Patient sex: M
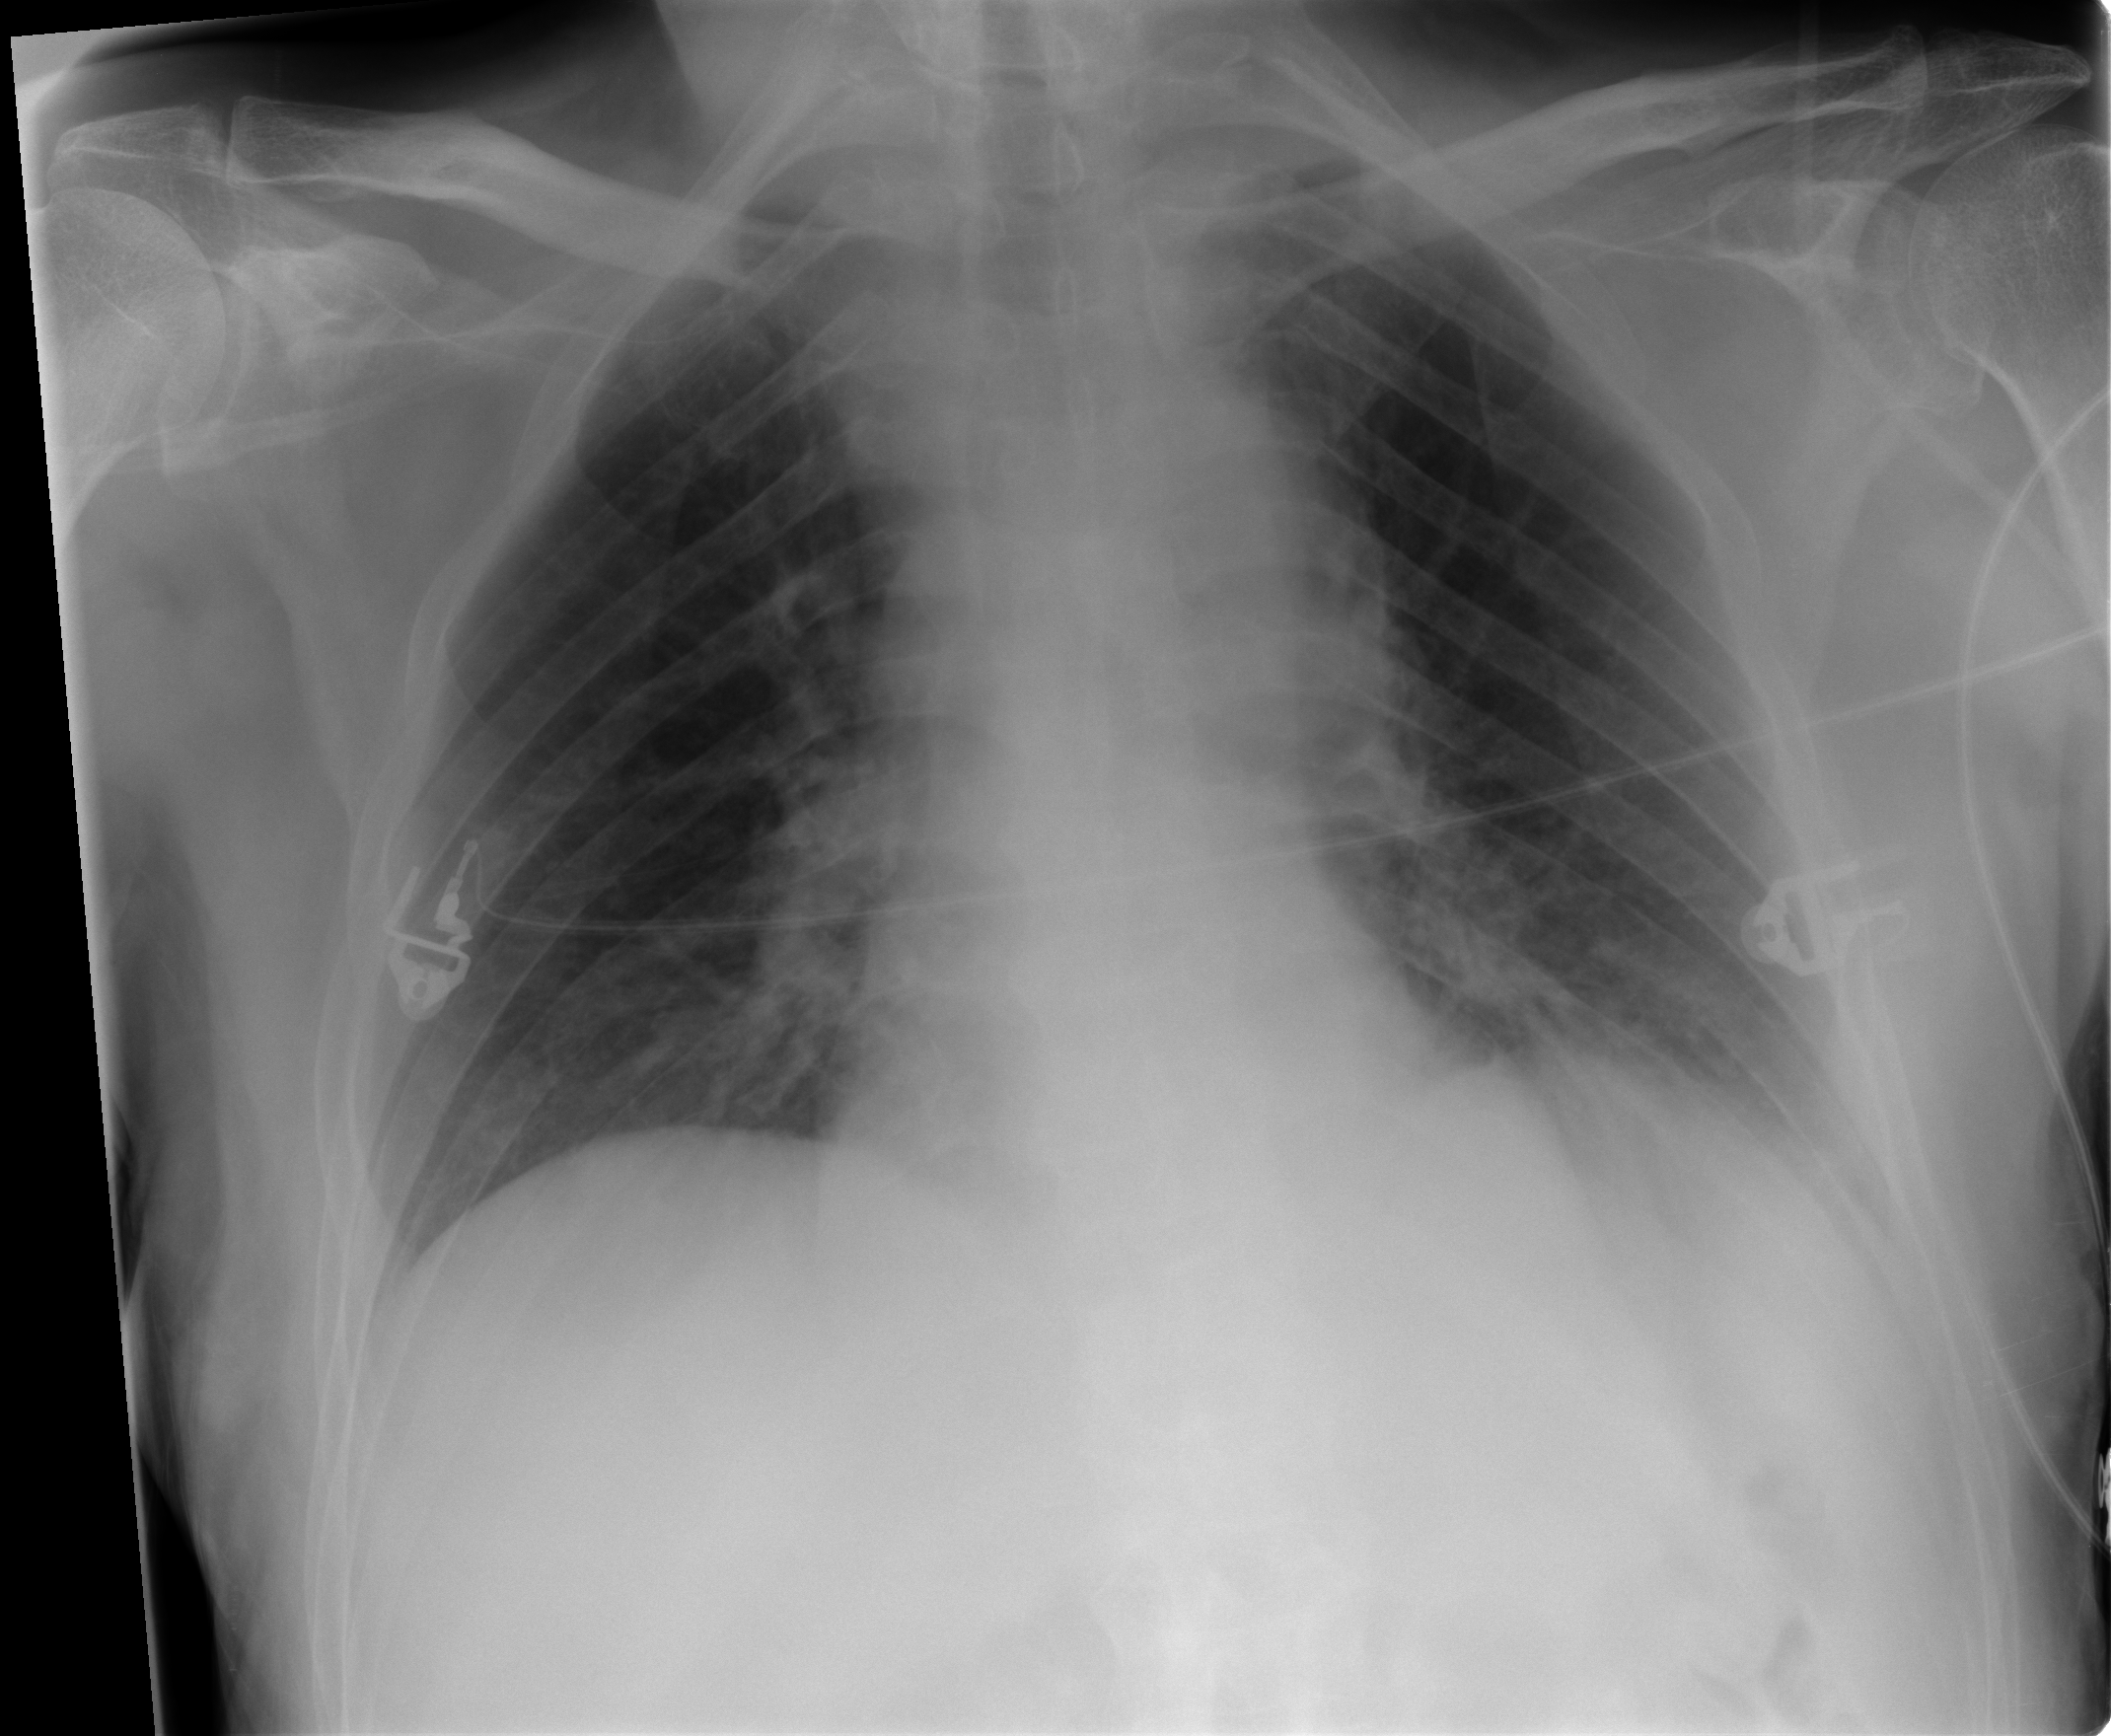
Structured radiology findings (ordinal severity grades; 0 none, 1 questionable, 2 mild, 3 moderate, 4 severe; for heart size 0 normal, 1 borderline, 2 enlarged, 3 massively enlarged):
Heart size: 0
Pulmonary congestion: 1
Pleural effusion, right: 0
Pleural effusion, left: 1
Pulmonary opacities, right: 0
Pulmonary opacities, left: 0
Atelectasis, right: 1
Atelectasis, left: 1